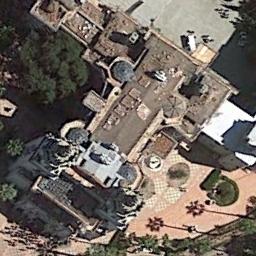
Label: palace